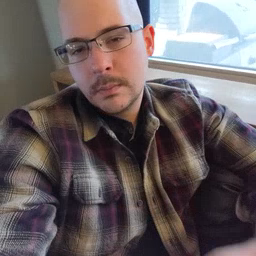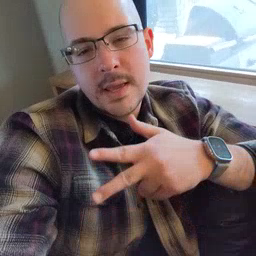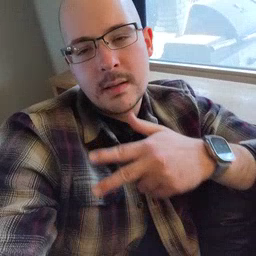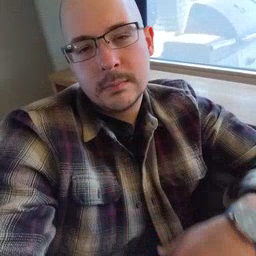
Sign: hen